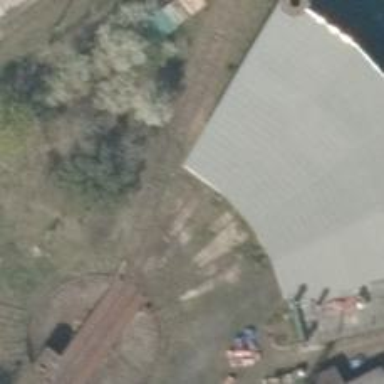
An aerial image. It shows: Abandoned railway yard.